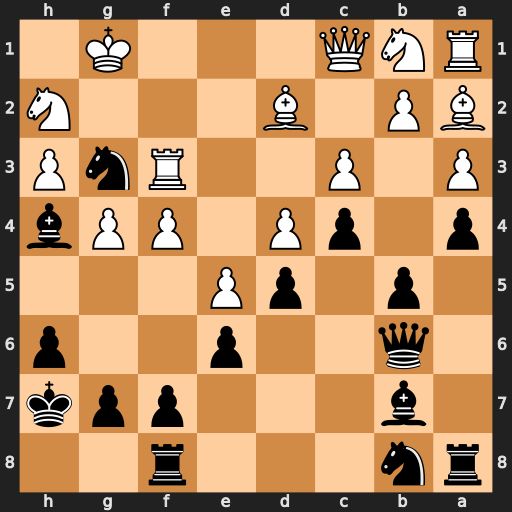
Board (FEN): rn3r2/1b3ppk/1q2p2p/1p1pP3/p1pP1PPb/P1P2RnP/BP1B3N/RNQ3K1
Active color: b
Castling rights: -
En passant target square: -
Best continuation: Ne2+ Kh1 Nxc1